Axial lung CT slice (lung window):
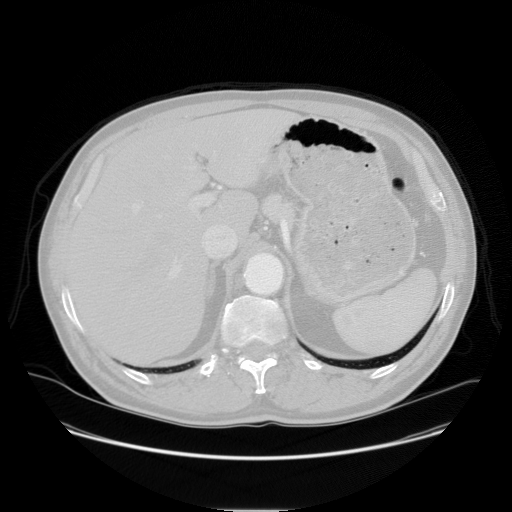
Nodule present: no